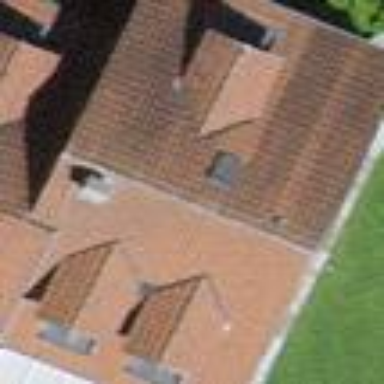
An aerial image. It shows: House with gabled roof oriented across.